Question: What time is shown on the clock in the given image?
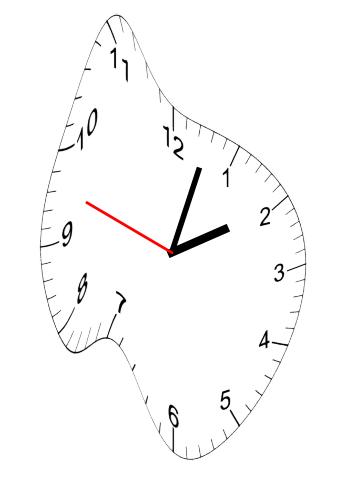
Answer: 02:02:48